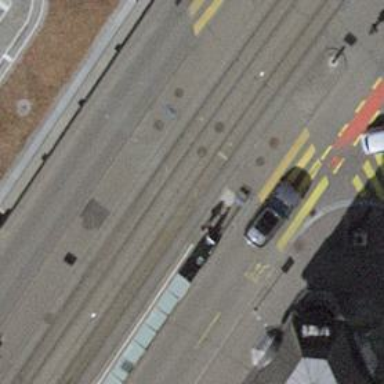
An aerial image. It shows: Tram stop with public transport stop position for trams.